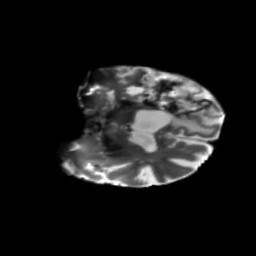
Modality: T2w
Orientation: coronal
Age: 68
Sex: male
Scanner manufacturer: siemens
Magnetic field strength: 3 T
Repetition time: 5.47 s
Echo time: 0.0854 s